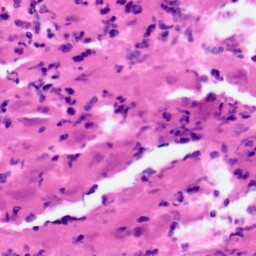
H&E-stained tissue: Pancreatic